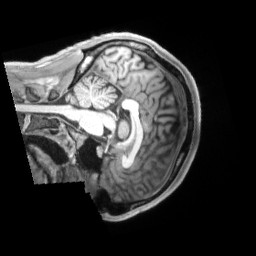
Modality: T1w
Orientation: sagittal
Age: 30
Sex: male
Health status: ill
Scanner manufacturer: siemens
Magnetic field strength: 3 T
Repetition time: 2.2 s
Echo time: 0.00157 s